Field crop: maize
Growth stage: 2
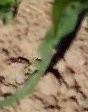
Species: maize